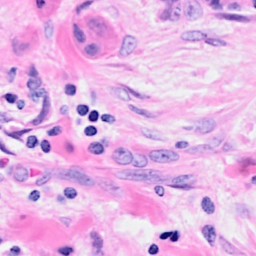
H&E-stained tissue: Breast